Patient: sex F, age 54
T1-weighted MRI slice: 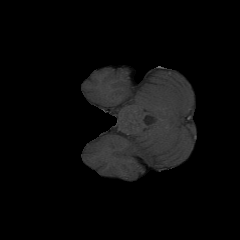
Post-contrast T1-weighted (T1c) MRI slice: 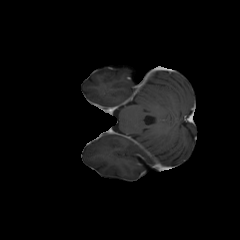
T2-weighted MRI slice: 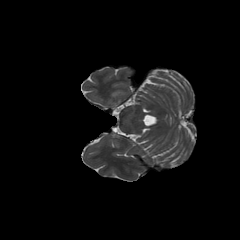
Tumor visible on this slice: no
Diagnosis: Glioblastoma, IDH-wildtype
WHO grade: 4